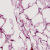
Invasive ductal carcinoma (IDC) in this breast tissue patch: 0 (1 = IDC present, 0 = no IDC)